Question: New to the world of html and css, and currently making my own one page website.
I'm having a couple of issues with padding and removing white in css.
Firstly, i can't remove the block of white between the first page and second... Before i entered any text on the second page, it was fine? But now that some has been implemented onto the page, it has appeared?
Secondly, how does one push text right? I have a title in my nav bar, but it's not included in the unordered list? Have i set out my html correctly? Can css fix this? I've tried changing a few things on the html, but it just makes the situation even worse.
[
'''
<!DOCTYPE html>
<html>
<head>
<link href="./Style.css" type="text/css" rel="stylesheet">
<title> George Gilliland </title>
</head>
<body>
<div class = "Title-Page">
<div class = "Nav">
<ul>
<li><a href="#About-Me">About Me</a></li>
<li><a href="#Projects">Projects</a></li>
<li><a href="#Contact">Contact</a></li>
</ul>
</div>
<h1 id = "Title"> George Gilliland </h1>
</div>
</div>
<div id = "About-Me">
<p>
Lorem ipsum dolor sit amet, ea nec oportere torquatos, has sumo <br>
hinc vide et. In has aliquip eruditi, quis dicam sit ut.Tota
gubergren
</p>
</div>
<div id = "Projects">
</div>
<div id = "Contact">
</div>
</body>
</html>
'''
'''
@import url('https://fonts.googleapis.com/css?family=Poiret+One');
a:link {
text-decoration: none;
}
a:visited {
color: white;
}
.Nav {
border:1px solid #ccc;
border-width:1px 0;
font-family: Poiret One;
position: fixed;
top: 0;
width: 100%;
padding-right: 50cm;
}
.Nav ul {
text-align: right;
}
.Nav li{
display:inline;
}
.Nav a {
display:inline-block;
padding:10px;
}
body, html {
height: 100%;
}
body {
margin: 0;
padding: 0;
width: 100%;
}
.Title-Page {
background-image: url("Images/Campeche.jpg");
background-position: center;
background-repeat: no-repeat;
background-size: cover;
height: 100%;
}
#Title {
font-family: Poiret One;
color: white;
font-size: 60px;
position: fixed;
margin-top: 0;
}
#About-Me {
background-color: #00818f;
height: 100%;
}
h2.Font {
font-family: Nixie One;
}
#About-Me p {
padding:90px;
font-size:25px;
color:white;
height:120px;
}
'''
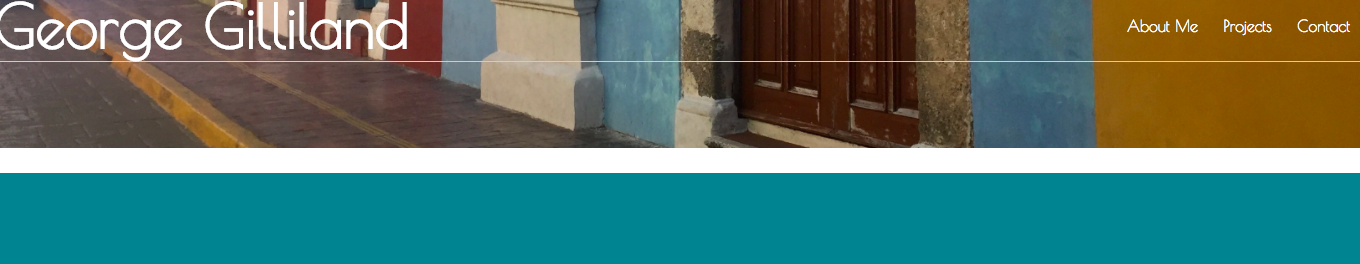
Answer: You can set a margin top of 0px on your about me P. See the codepen and code below.
'''
#About-Me p {
padding:90px;
font-size:25px;
color:white;
height:120px;
margin-top: 0px;
}
'''
<URL>